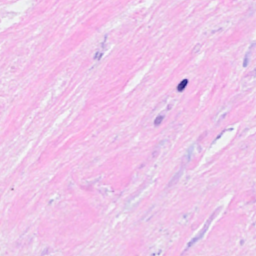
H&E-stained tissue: Breast